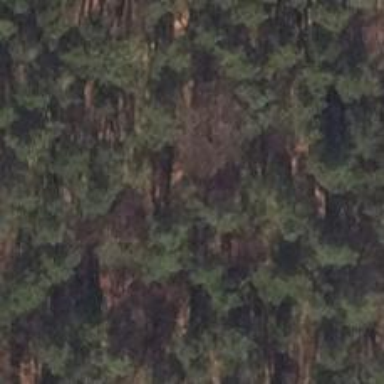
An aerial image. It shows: Cliff in nature.